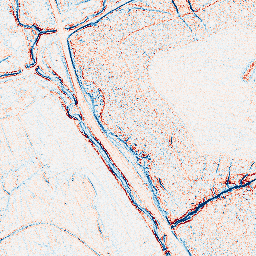
Category: edge_preserving
Decomposition family: anisotropic_diffusion
Decomposition parameters: iterations: 5
kappa: 100
gamma: 0.05
Upsampling method: cubic_catmull_rom
Upsampling parameters: scale: 4
Upsampling scale: 4